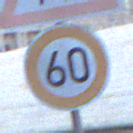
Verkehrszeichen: Geschwindigkeit60
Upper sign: FussgaengerLinks
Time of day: SunriseSunset
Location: Outdoor (Urban)
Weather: Clear
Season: NotSpecified
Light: Natural